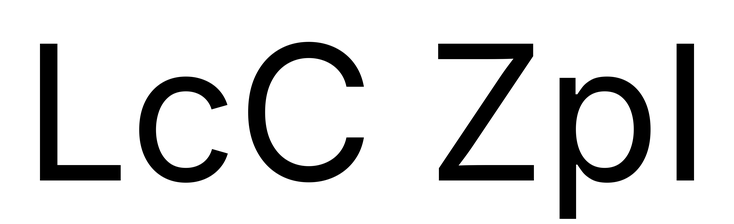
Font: Inter_Regular